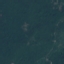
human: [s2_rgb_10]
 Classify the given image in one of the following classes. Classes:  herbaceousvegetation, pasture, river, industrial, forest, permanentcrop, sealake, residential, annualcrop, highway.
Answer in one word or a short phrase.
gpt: Forest